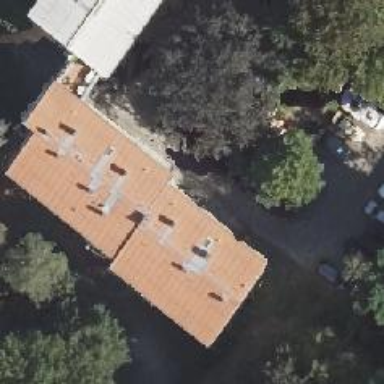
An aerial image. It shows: Gabled roof on building that houses apartments.